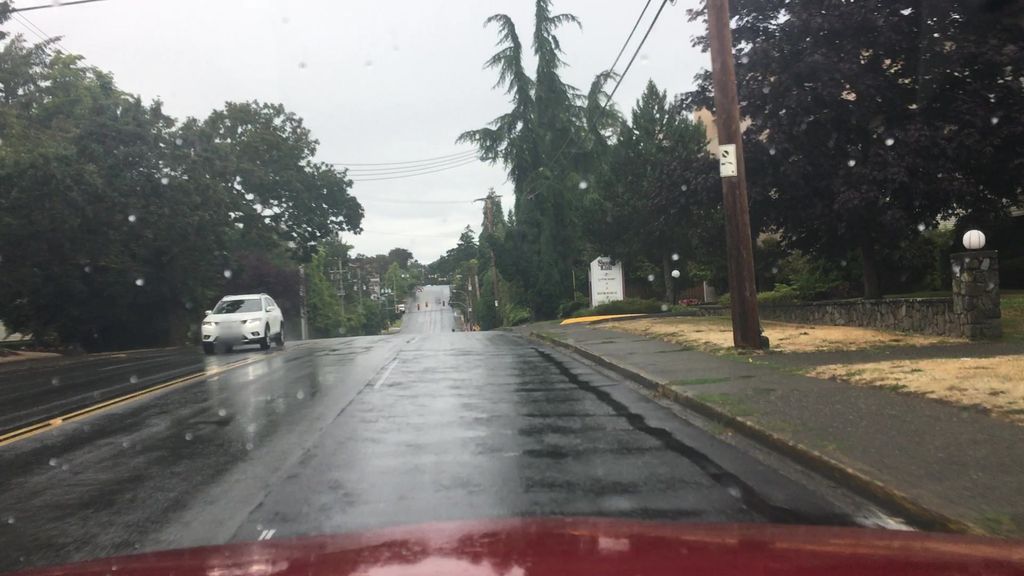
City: victoria